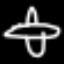
Label: airplane